Question: I'm developing a scripting extension, similar to Greasemonkey or Chrome's content-script engine. This extension will allow script writers to do very dangerous things like access local files.
If I ever release this extension to the public, I would like it to be able to warn novice users if a script will use a "dangerous" function. I'd like this warning to be as hard to circumvent as possible.
For example, the extension can search for the protected string 'GM_openSQL_Connection' and warn the user -- maybe like this:

Assume that the base web page will never be able to access 'GM_openSQL_Connection' thanks to sandboxing mechanisms. Likewise, no '<script>' node will be able to.
But, the script writer could still circumvent the simple search, from above, with something like:
'''
eval (decodeURI ("GM_op%65nSQL_Connection (...);") )
'''
So the question is , and how might I prevent such mischief?
---
Note: false warnings can be okay. For example if the script author uses the text "GM_openSQL_Connection" in an otherwise static string, then he will just have to put up with the (false) warning.
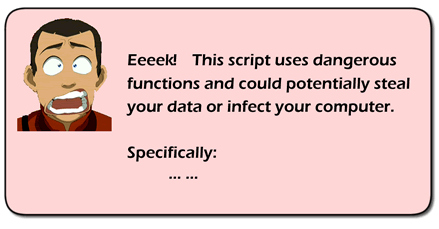
Answer: > What are the ways in which an evil scripter can fool the check for restricted function us[age]?
There are thousands of combinations, for example, with 'eval()', 'new Function()', combinations of 'String.fromCharCode()' and 'decodeURI()' (like in your example).
> How might I prevent such mischief?
Could you overload/shadow specific functions/objects/variables?
'''
GM_openSQL_Connection = function() {
warnUser();
};
'''
To set a flag if the extension attempts to access a forbidden function or variable, simply have a 'var isDangerous = false' which is set to 'true' if a forbidden function is called or the <URL> on a forbidden property is accessed/modified.
If the 'isDangerous' is 'true', then you can mark that extension as potentially having dangerous function/property calls/accesses.